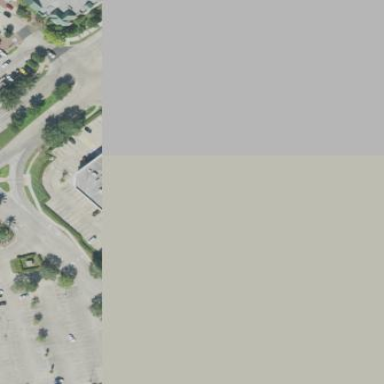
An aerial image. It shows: Retail building.